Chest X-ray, AP view. Patient: 39 years old, sex M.
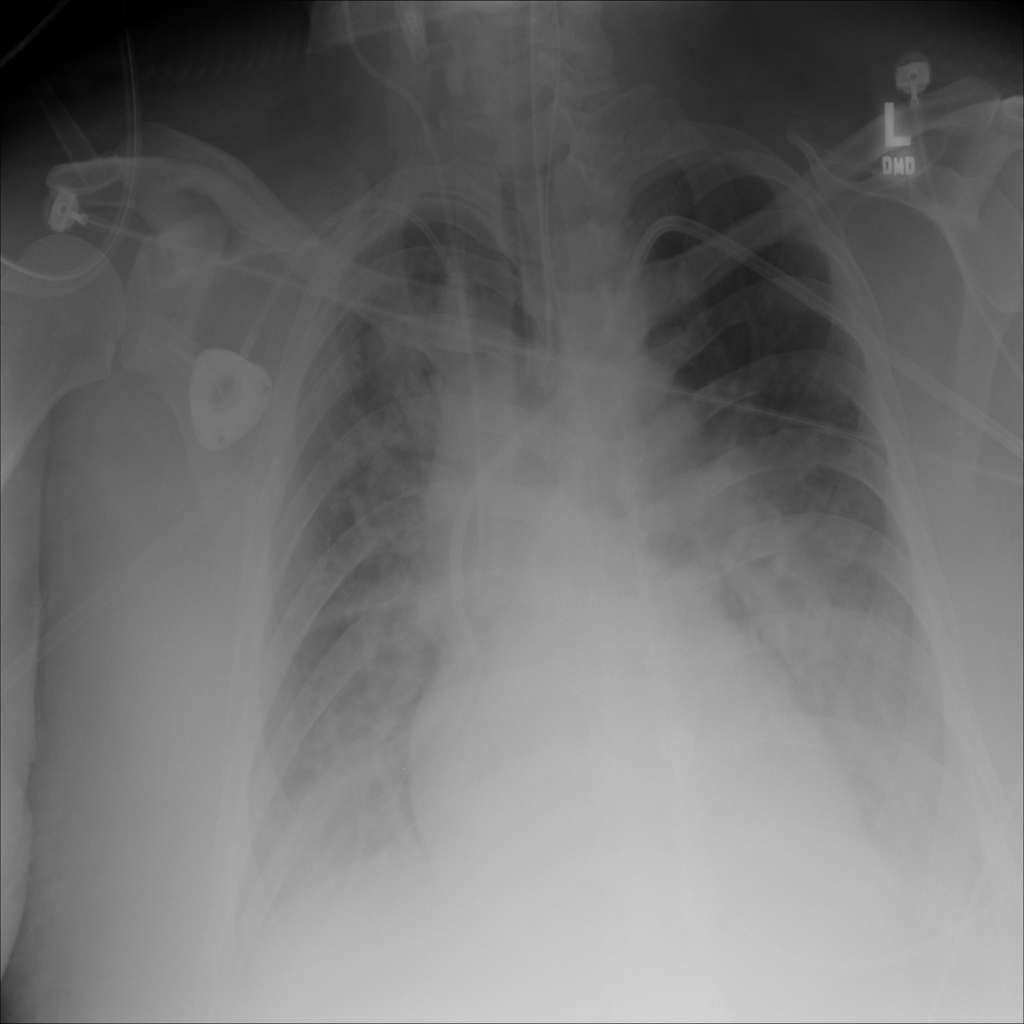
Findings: Effusion